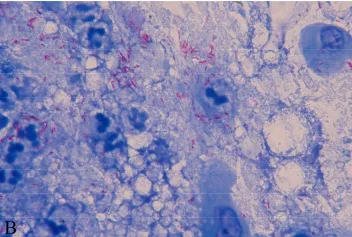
(B) On Ziehl-Neelsen counterstaining, the same part showed "ghost" bacilli with red color, which were acid-fast bacilli.
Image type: pathology (acid_fast)